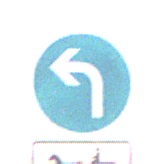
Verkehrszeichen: VorgeschriebeneFahrtrichtungLinks
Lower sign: MehrspurigeFahrzeugeFrei9
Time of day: Midday
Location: Outdoor (Nature)
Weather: Clear
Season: NotSpecified
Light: Natural